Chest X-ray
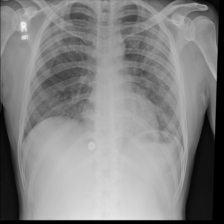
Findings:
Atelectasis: negative
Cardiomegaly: negative
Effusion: negative
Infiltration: positive
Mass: negative
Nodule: negative
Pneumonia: negative
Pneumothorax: negative
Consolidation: negative
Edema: negative
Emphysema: negative
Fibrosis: negative
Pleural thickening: negative
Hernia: negative